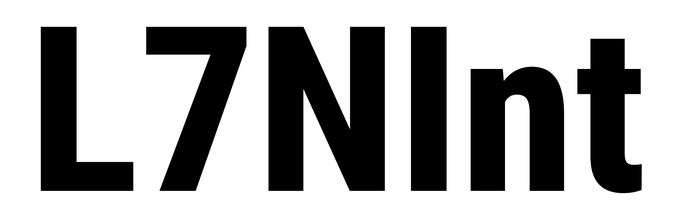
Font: Roboto_Condensed_ExtraBold